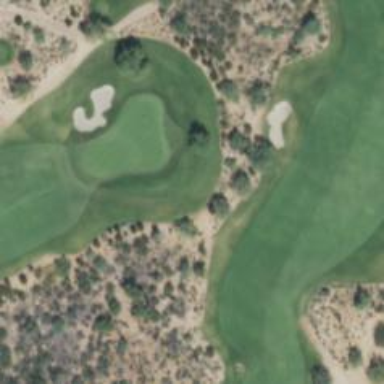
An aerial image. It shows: View of golf hole.